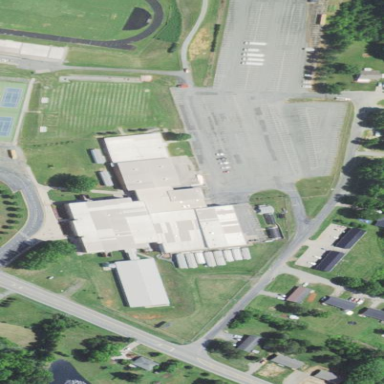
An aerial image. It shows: School building.